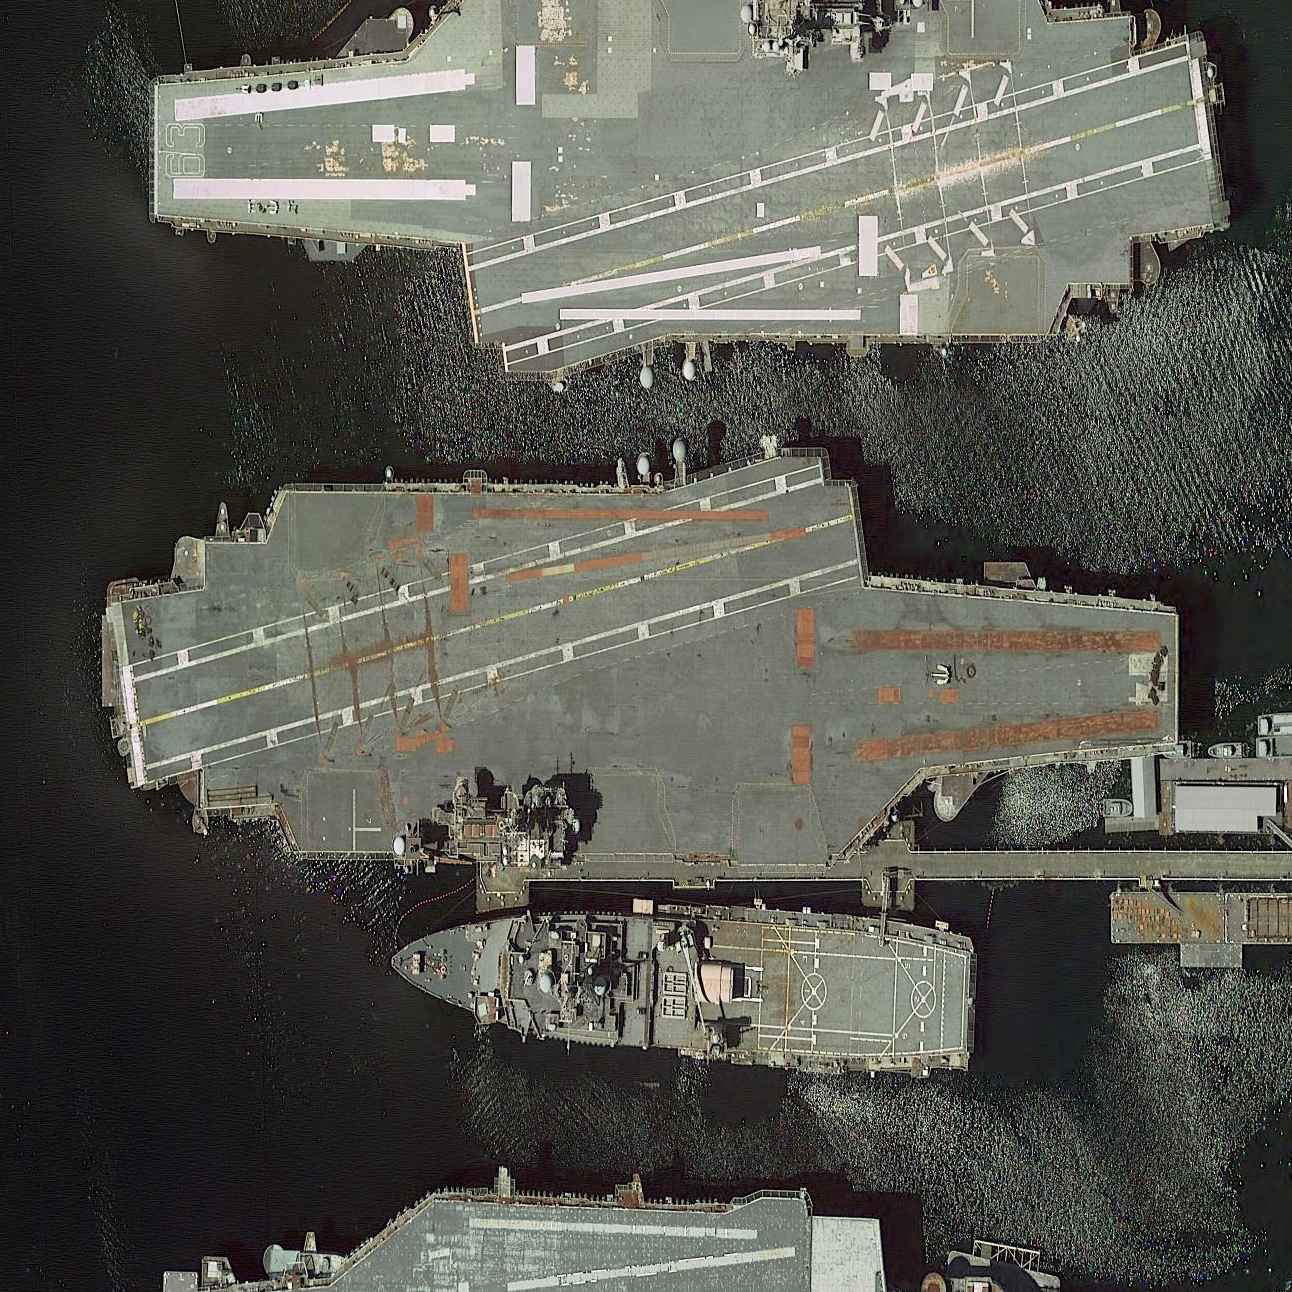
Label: aircraft_carrier